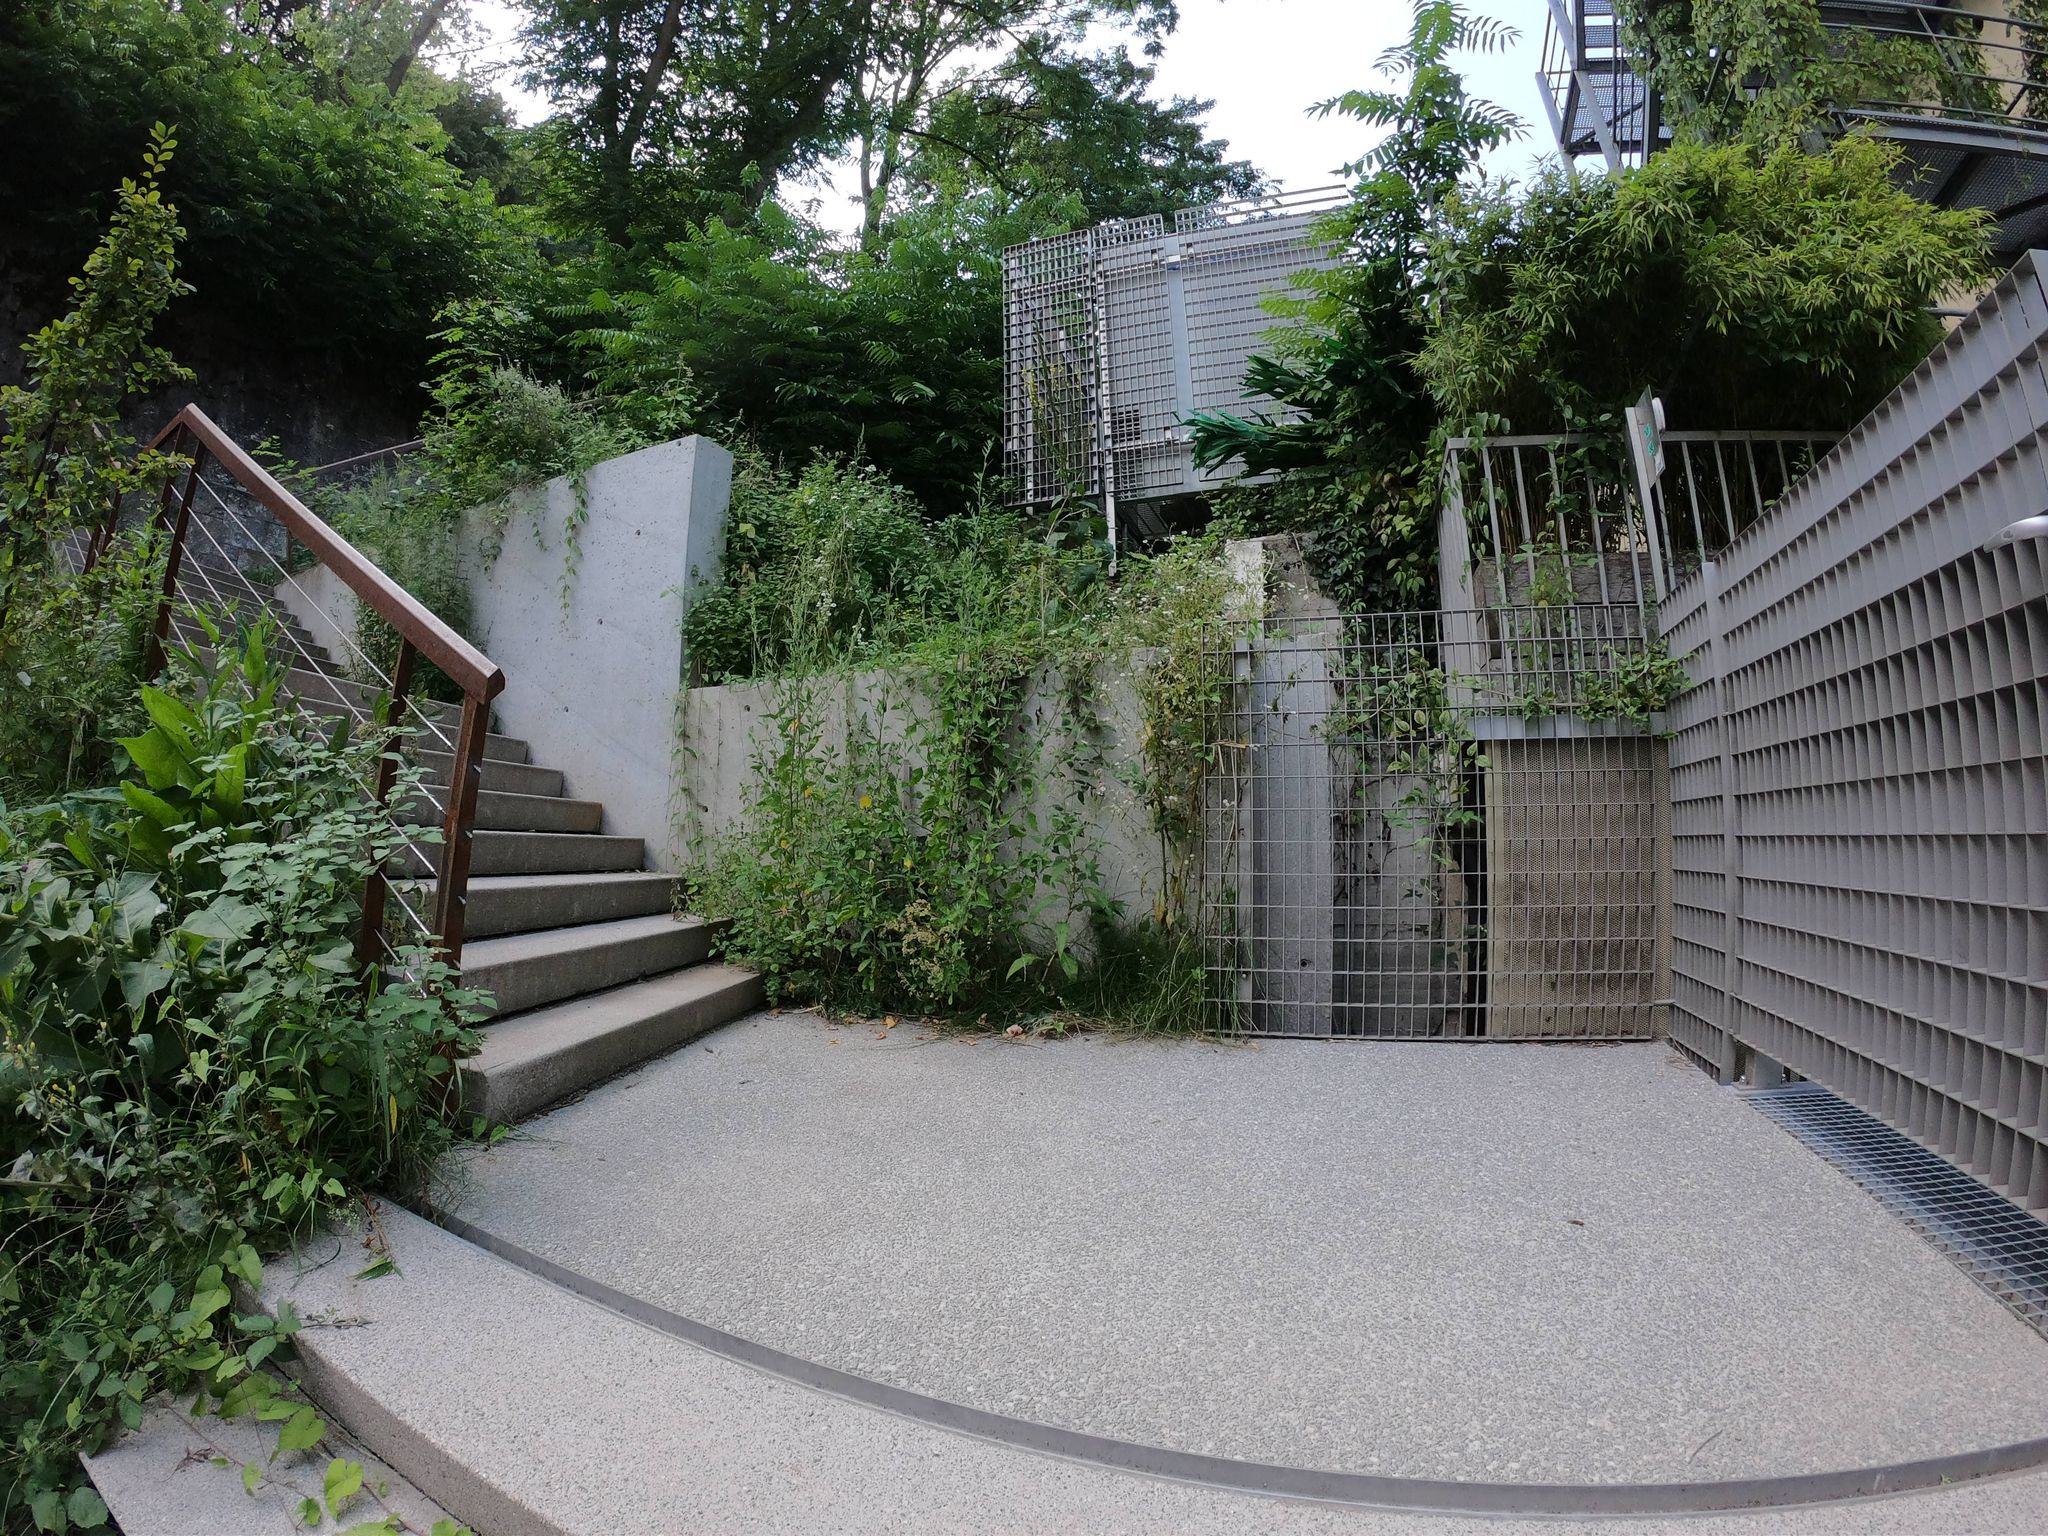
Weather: clear
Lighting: day
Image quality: good
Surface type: walking surface
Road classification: elevator
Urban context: urban centre
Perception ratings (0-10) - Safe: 3, Lively: 4.55, Beautiful: 7.78, Boring: 4.83, Depressing: 4.78, Wealthy: 5.66